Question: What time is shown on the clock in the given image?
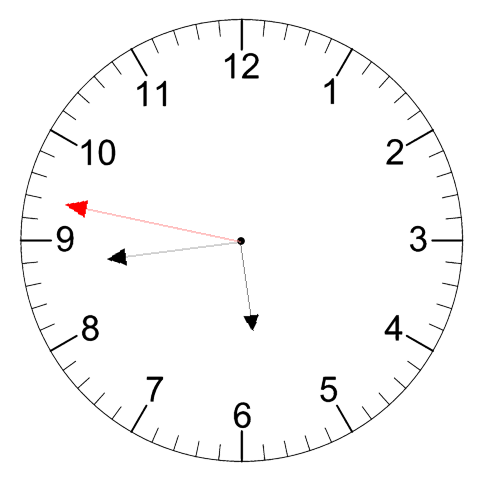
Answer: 05:43:47